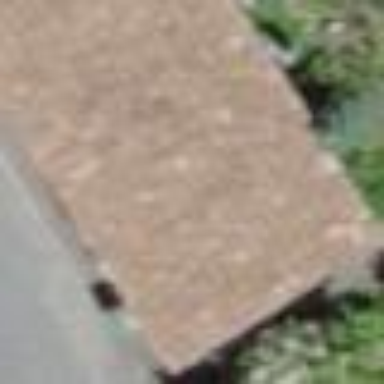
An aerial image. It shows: View of roof of building.